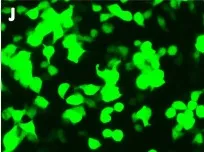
Detection of AQP4- IgG and AGO- IgG by IIF-CBA. CSF. 1:100 titer). AQP4, neuromyelitis optica spectrum disorder; AGO, argonaute; IIF, indirect immunofluorescence; CBA, cell-based array; CSF, cerebrospinal fluid; GFP, green fluorescent protein; IgG, immunoglobulin G.
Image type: pathology (immunostaining)